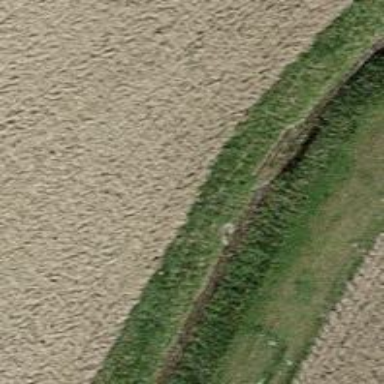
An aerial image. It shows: Ditch serving as waterway.